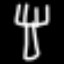
Label: fork